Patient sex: M
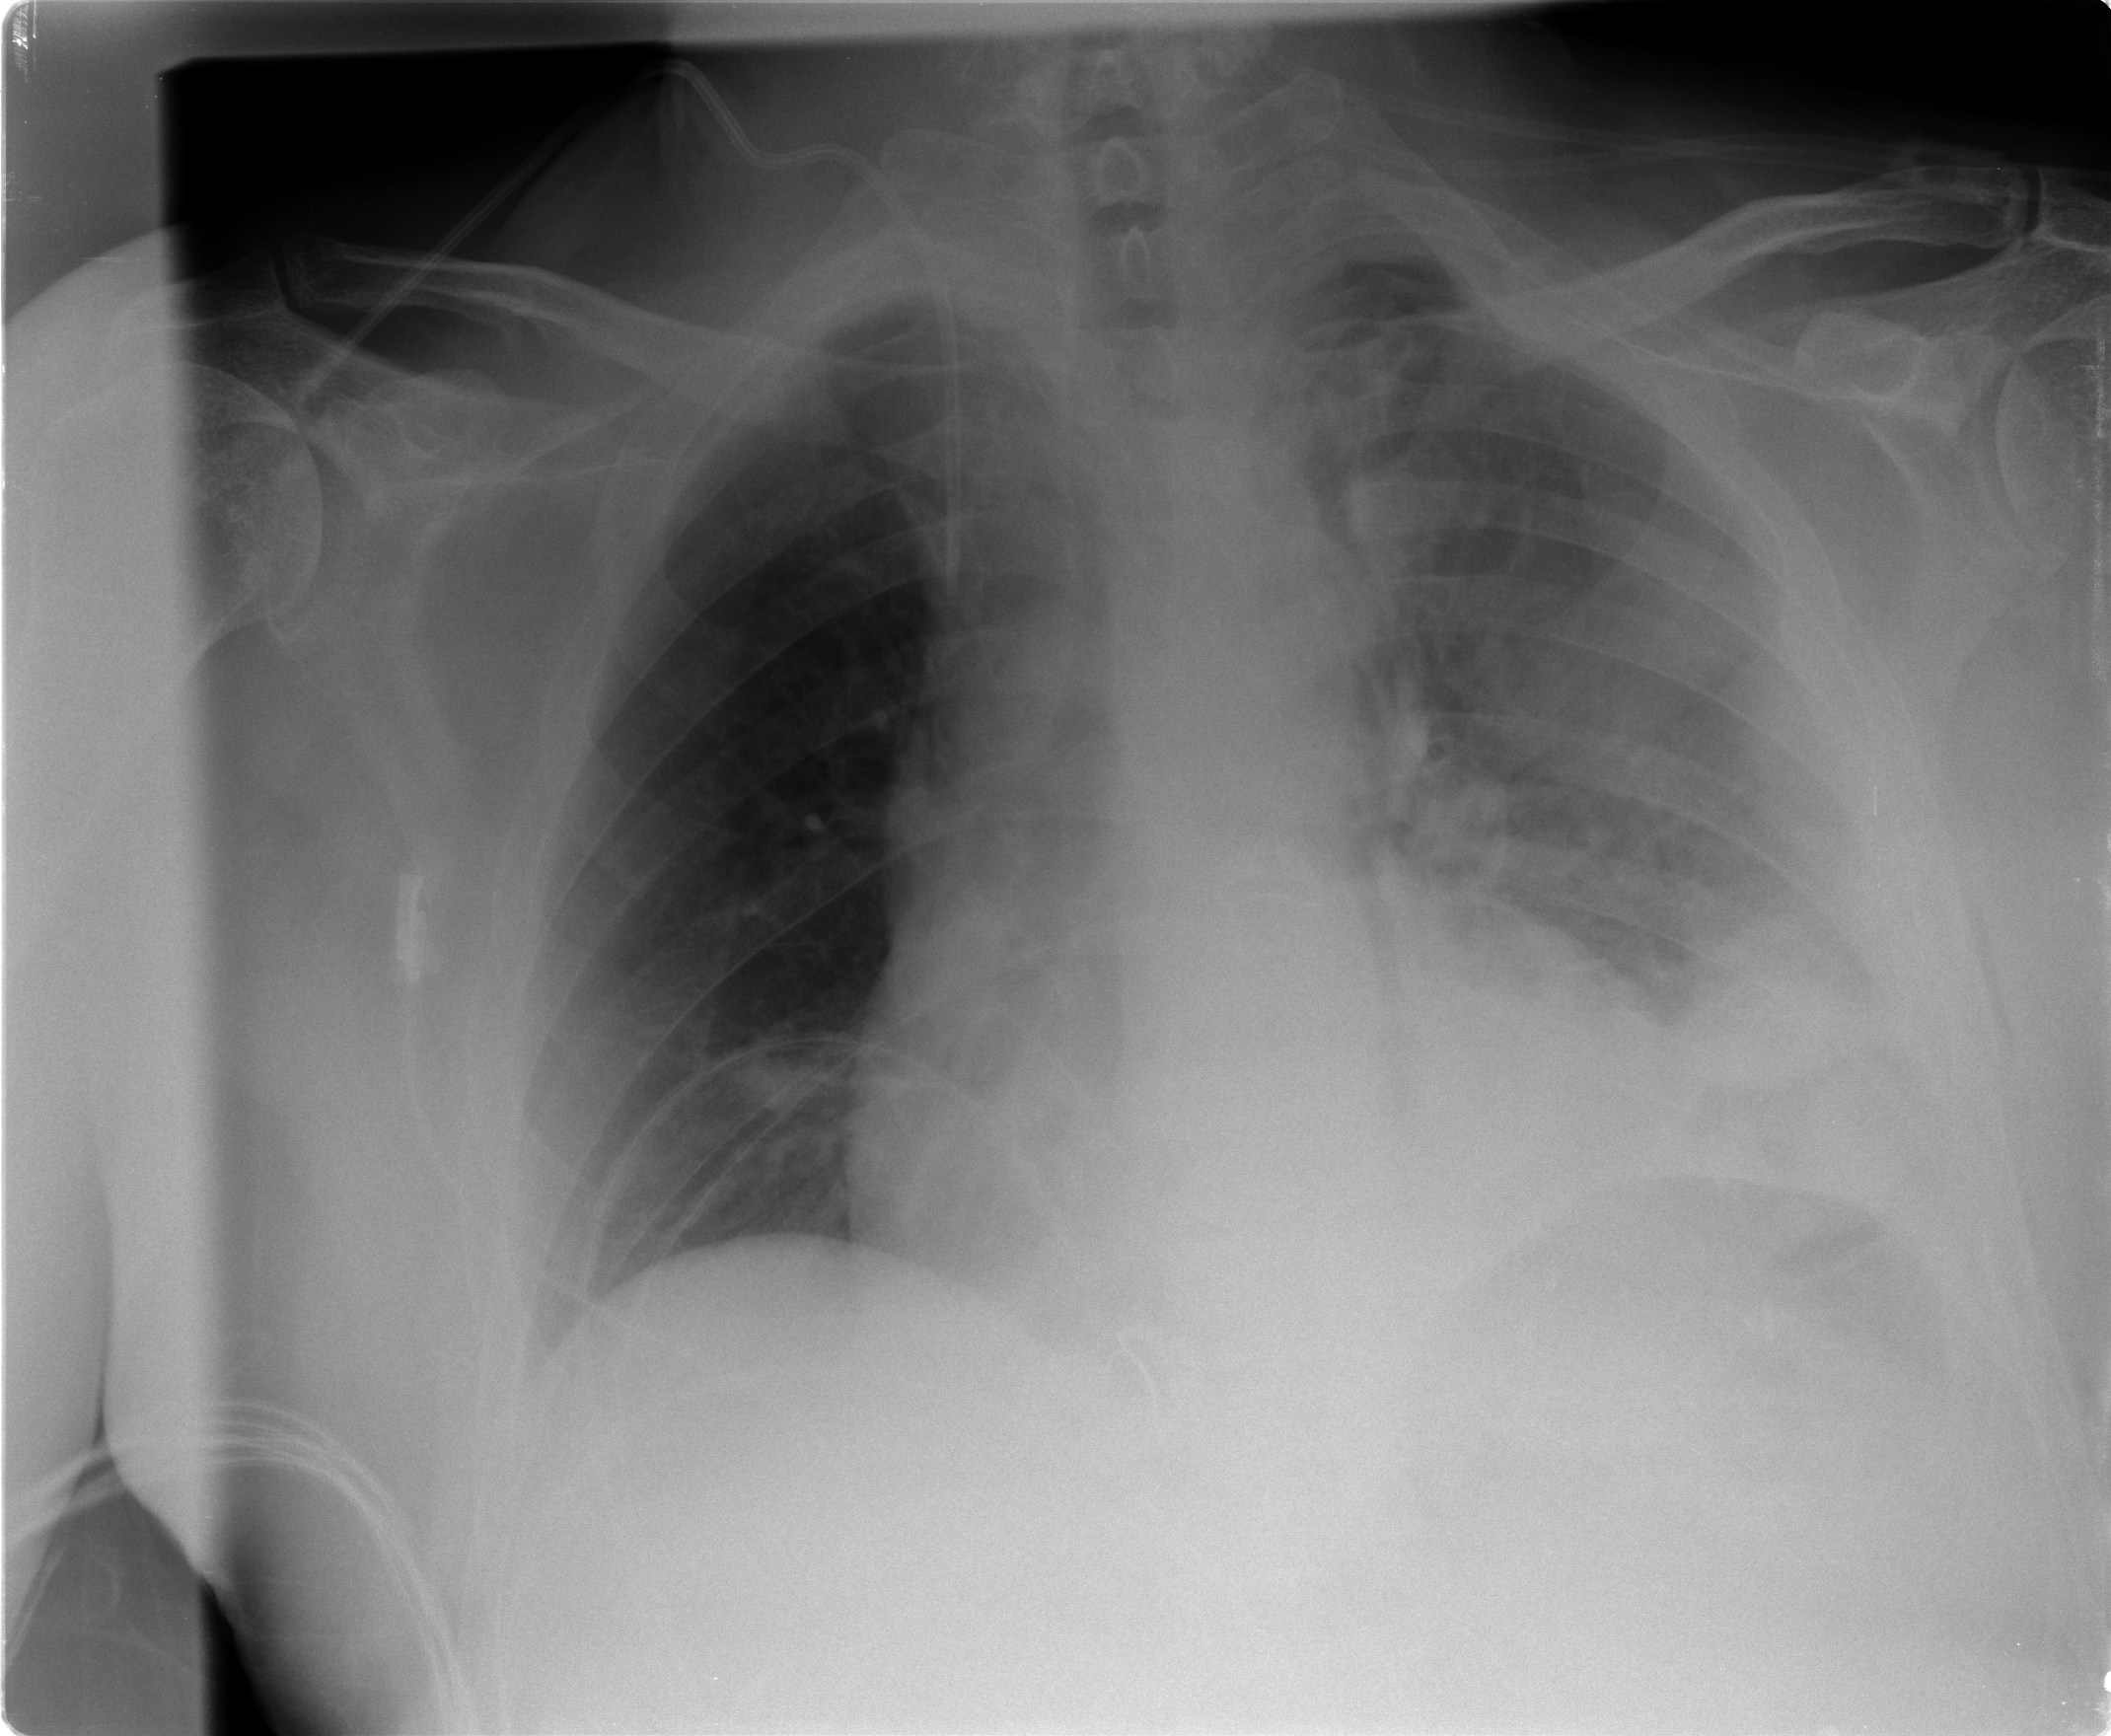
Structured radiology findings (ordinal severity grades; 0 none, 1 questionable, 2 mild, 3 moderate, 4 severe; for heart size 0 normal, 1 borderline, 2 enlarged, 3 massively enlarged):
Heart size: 2
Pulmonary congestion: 1
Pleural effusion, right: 1
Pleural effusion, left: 2
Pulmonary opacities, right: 0
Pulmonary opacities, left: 3
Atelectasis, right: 2
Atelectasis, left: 3